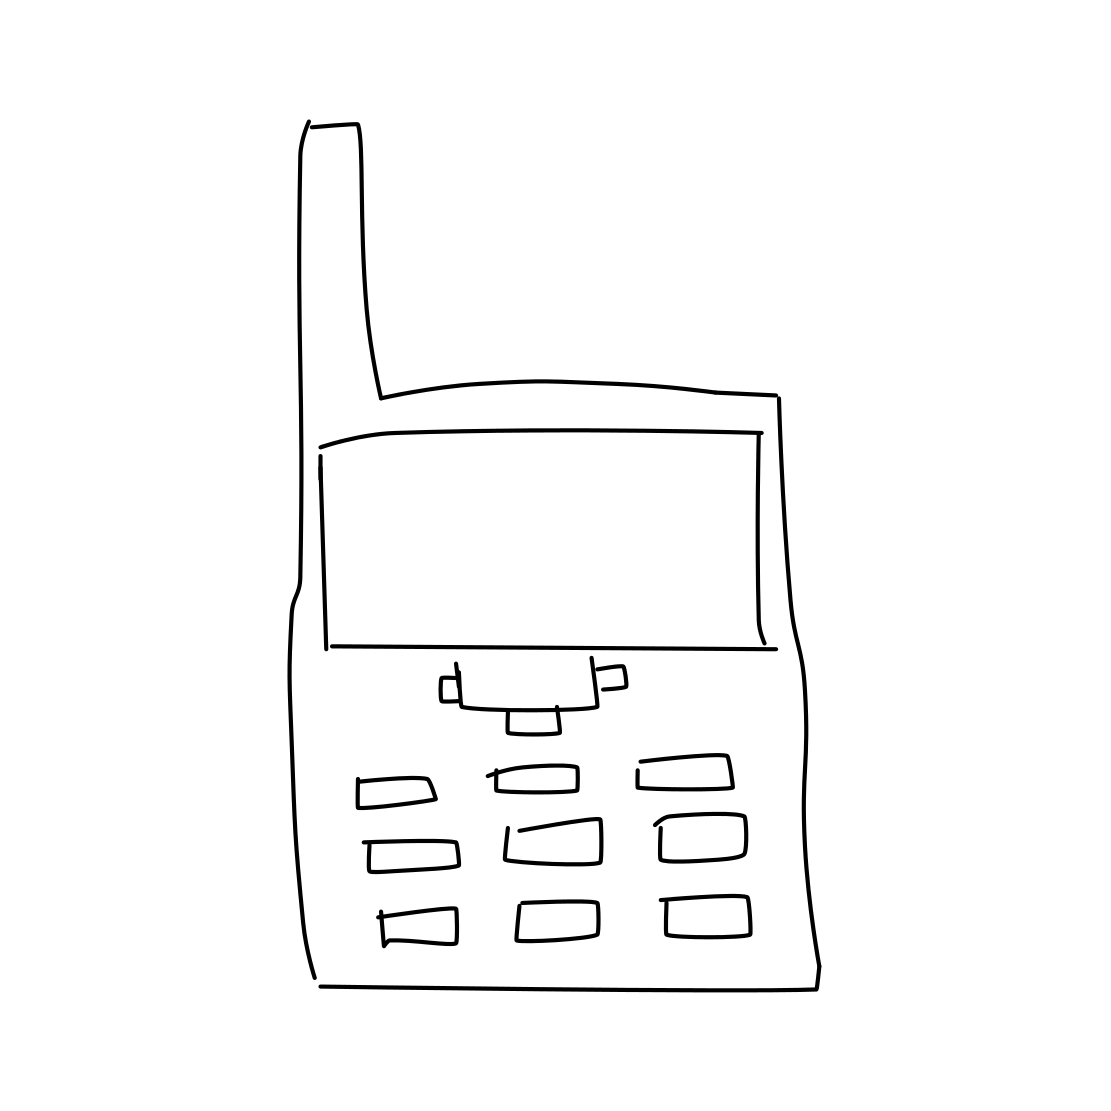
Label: cell phone